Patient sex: M
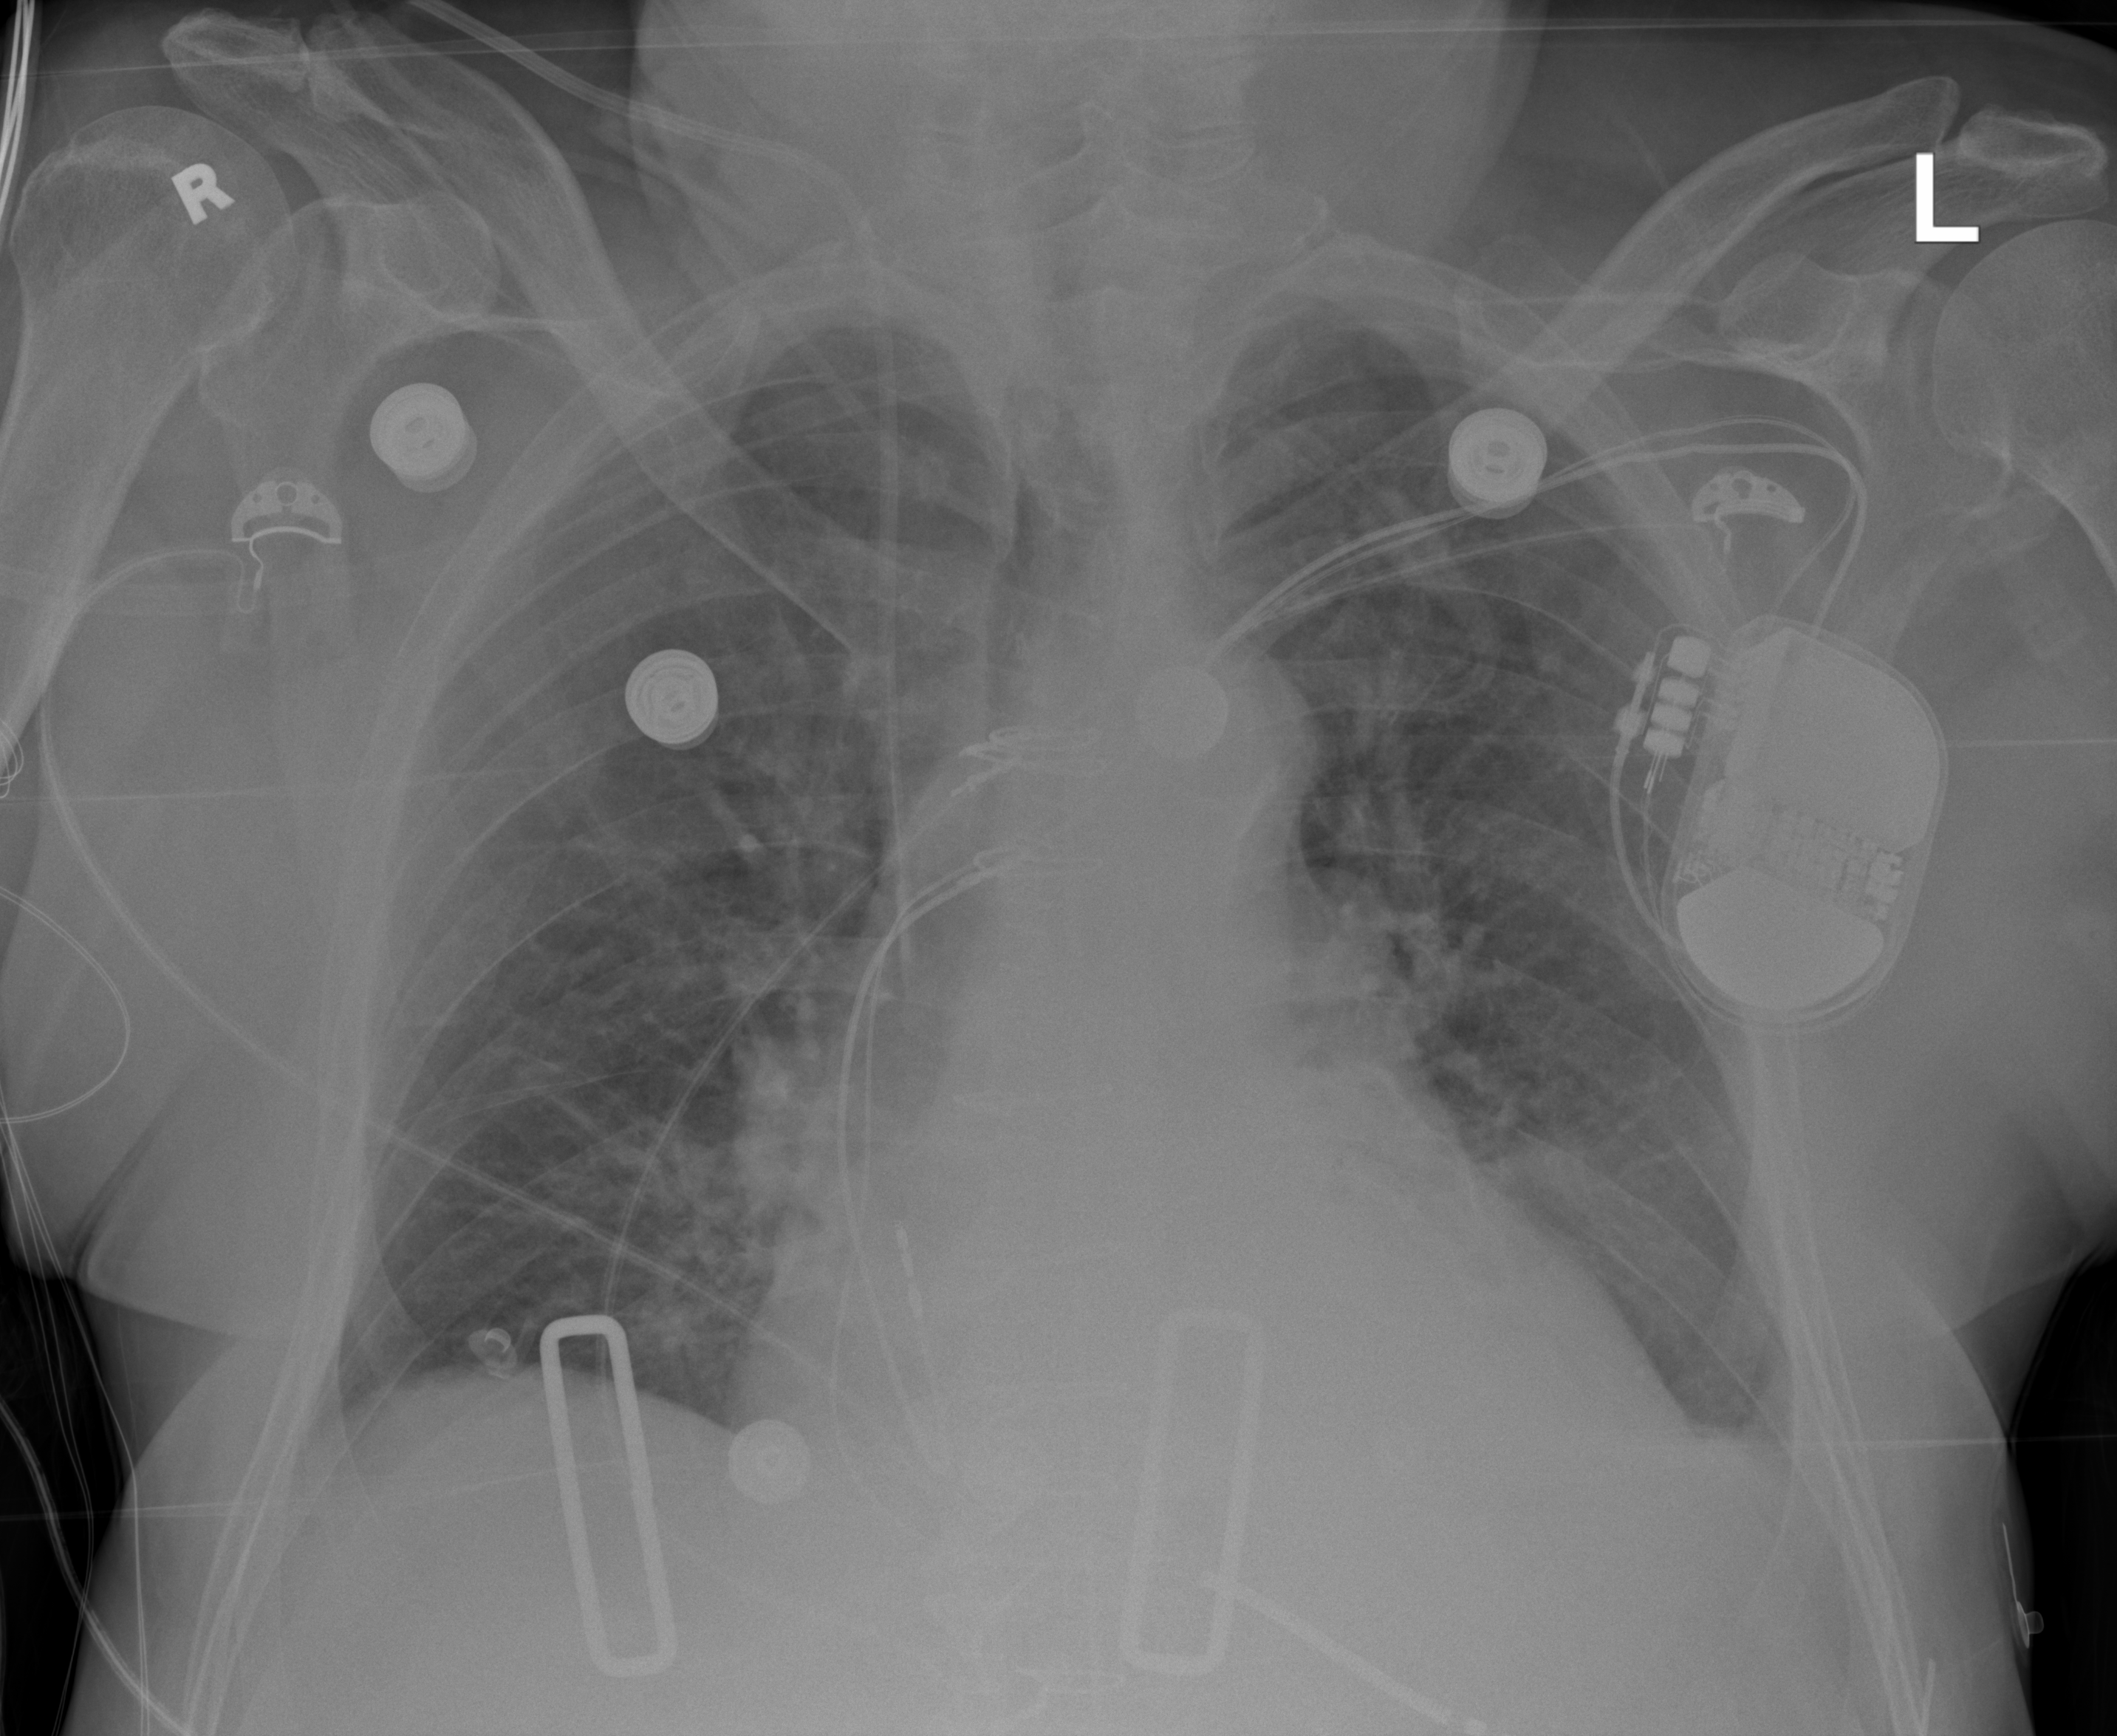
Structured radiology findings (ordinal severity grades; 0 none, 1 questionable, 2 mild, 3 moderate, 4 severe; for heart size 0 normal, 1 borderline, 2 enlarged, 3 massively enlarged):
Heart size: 2
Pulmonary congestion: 2
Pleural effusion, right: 1
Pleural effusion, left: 2
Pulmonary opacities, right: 2
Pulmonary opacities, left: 2
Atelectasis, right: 2
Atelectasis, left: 2